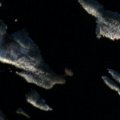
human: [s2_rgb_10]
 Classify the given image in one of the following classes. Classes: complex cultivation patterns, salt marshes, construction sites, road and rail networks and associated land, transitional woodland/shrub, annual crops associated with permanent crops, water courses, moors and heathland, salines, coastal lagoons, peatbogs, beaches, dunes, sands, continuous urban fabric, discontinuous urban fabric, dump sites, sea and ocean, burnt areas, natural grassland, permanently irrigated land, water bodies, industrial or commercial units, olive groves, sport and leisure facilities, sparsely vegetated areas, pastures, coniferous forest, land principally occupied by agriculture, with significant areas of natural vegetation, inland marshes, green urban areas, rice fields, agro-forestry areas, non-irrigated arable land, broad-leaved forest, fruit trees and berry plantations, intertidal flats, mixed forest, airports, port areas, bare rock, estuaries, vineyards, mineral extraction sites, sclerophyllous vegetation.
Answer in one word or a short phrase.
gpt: coniferous forest, mixed forest, water bodies